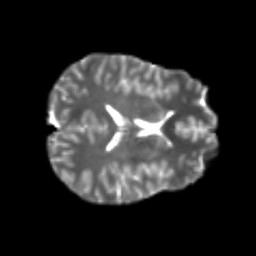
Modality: T2w
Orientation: axial
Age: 20
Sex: male
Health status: healthy
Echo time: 0.074 s